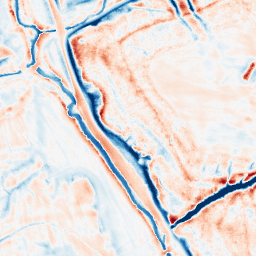
Category: edge_preserving
Decomposition family: bilateral
Decomposition parameters: d: 21
sigma_color: 150
sigma_space: 75
Upsampling method: regularized
Upsampling parameters: scale: 4
lambda_reg: 0.01
Upsampling scale: 4